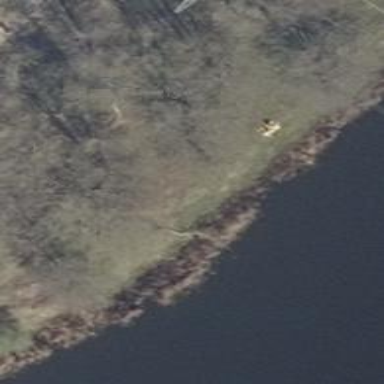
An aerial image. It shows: Grassy path.